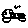
Label: car